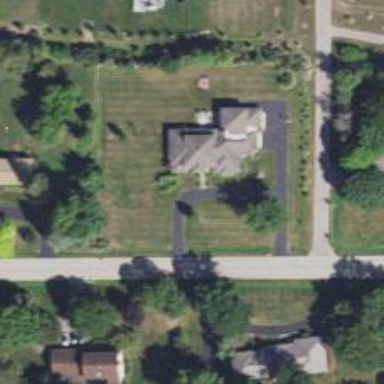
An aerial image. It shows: Driveway.